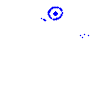
Particle: proton